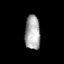
Tissue: prostate
Cell type: Myeloid cells
Senescence score: 0.7089
Nuclear area (px): 520
Mean DAPI intensity: 168.04